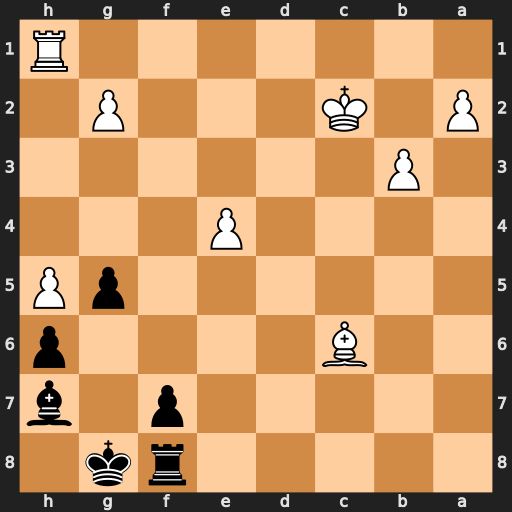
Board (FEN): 5rk1/5p1b/2B4p/6pP/4P3/1P6/P1K3P1/7R
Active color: b
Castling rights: -
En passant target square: -
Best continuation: Rc8 Kd3 Rxc6